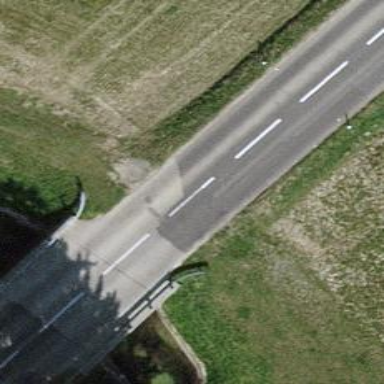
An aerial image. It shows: Tertiary road with bridge.